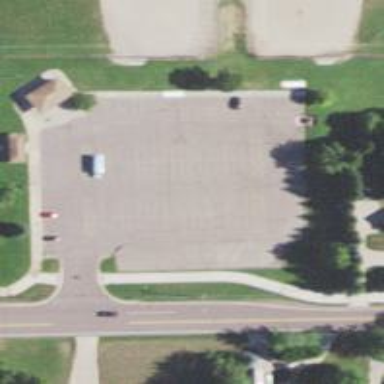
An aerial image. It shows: Parking area with surface.